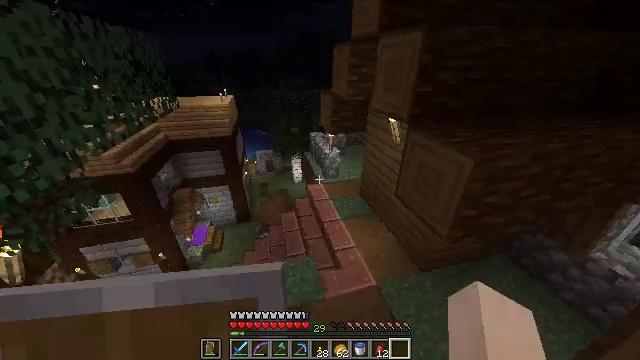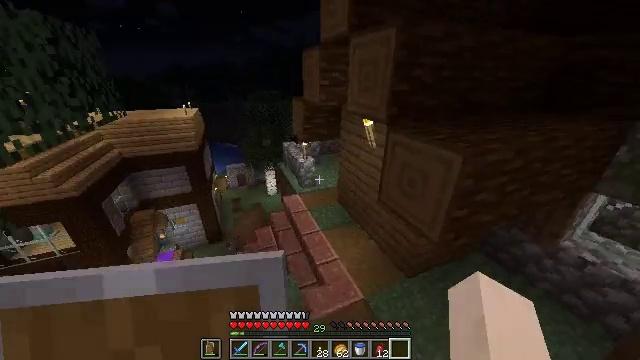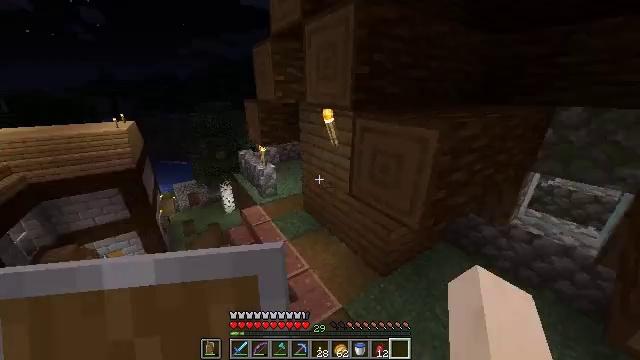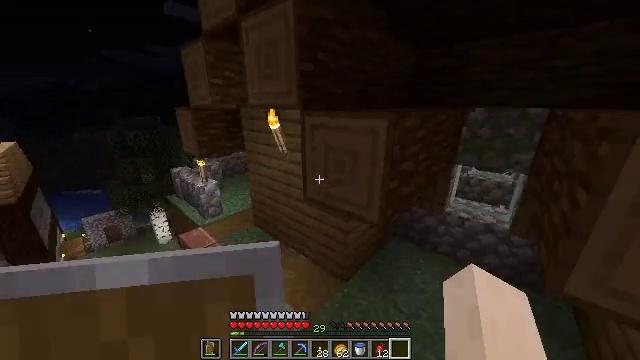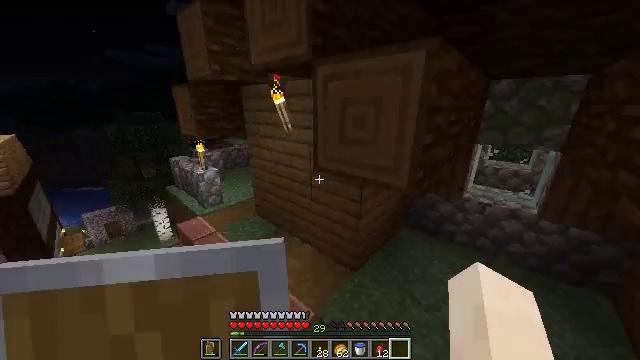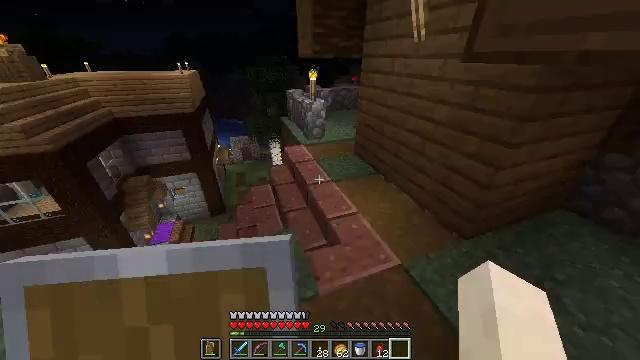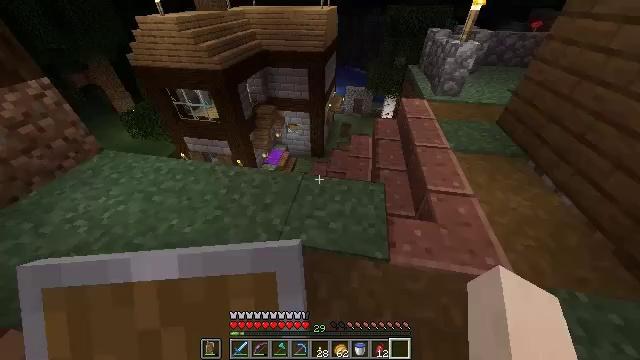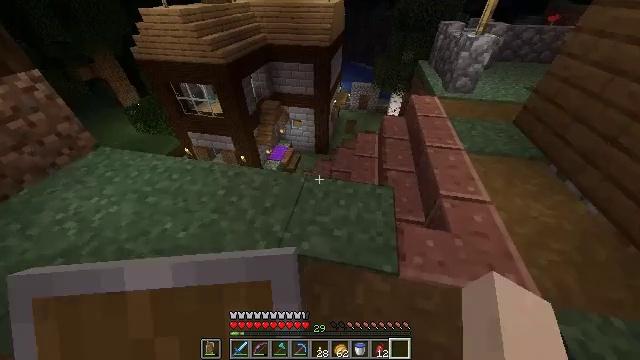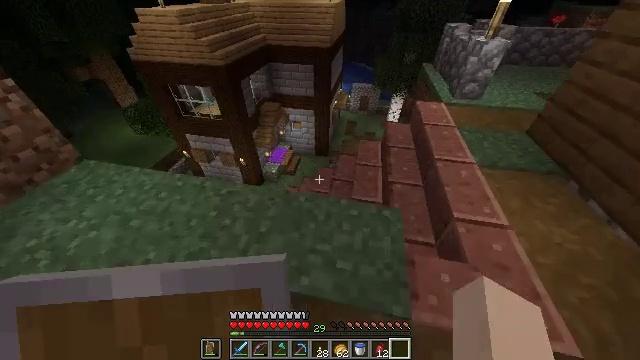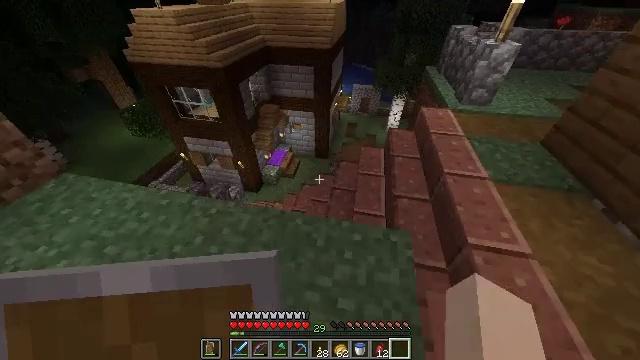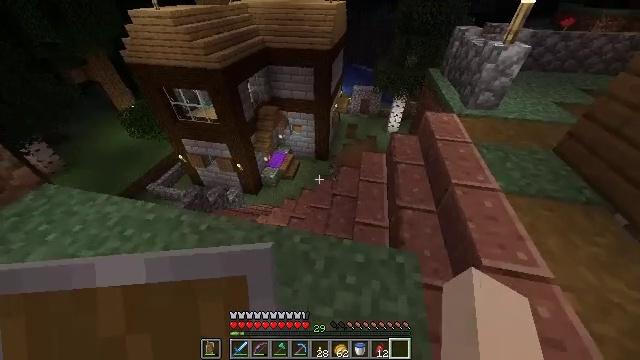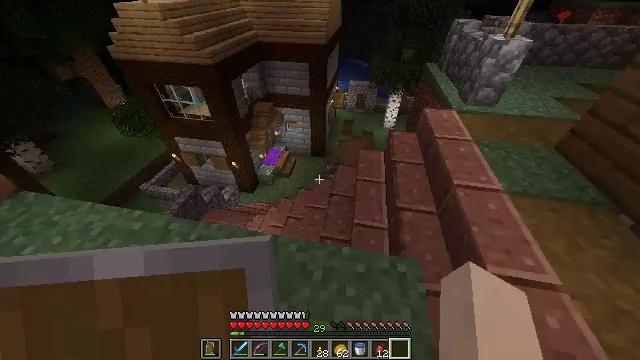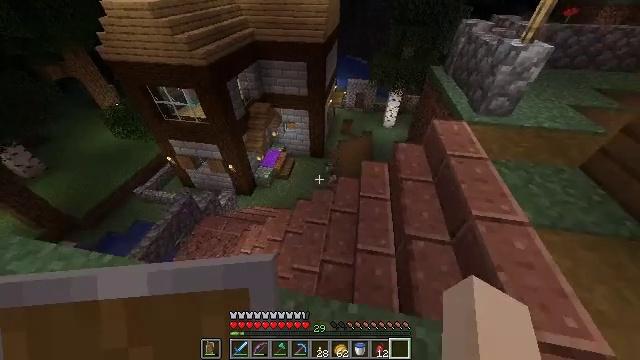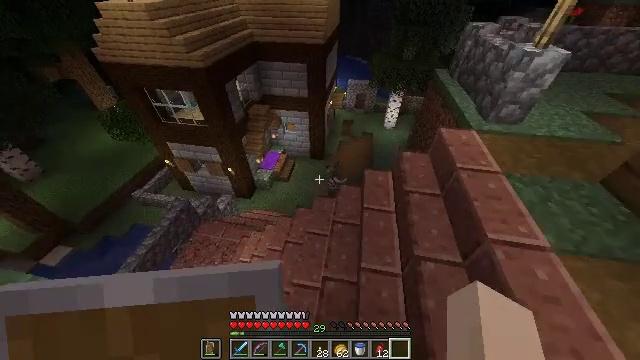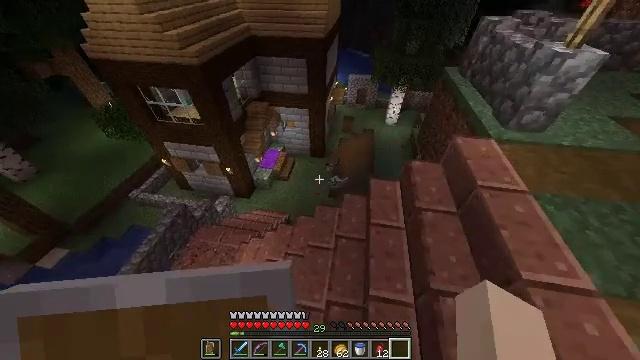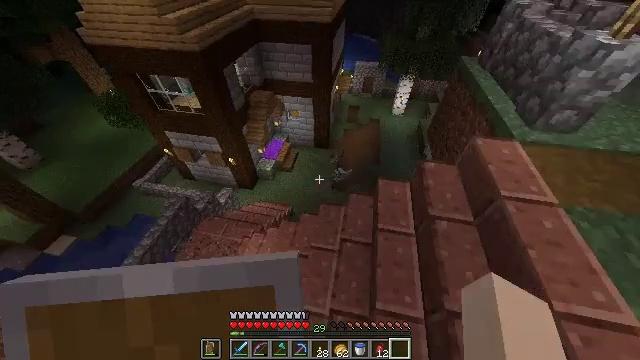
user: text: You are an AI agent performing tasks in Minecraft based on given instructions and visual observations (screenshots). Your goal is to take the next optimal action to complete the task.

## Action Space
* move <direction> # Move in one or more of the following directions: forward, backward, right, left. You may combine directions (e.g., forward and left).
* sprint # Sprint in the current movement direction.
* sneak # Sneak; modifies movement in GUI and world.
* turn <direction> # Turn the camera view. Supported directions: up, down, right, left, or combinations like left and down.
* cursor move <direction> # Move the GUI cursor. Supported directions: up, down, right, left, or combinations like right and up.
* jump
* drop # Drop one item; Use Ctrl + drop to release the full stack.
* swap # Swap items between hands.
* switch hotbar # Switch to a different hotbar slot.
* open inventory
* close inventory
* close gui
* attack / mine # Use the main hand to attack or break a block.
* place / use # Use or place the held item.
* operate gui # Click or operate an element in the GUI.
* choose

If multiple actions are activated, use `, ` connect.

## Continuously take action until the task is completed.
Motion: motion action
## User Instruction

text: Gather the note block from its location.
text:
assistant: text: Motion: move forward, turn right and up
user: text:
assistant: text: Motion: move forward, turn right and up
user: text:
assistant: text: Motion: move forward, turn right and up
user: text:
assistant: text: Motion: move forward
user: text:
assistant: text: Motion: move forward and move left, turn left and down
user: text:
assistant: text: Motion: move forward and move left, turn left and down
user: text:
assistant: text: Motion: move forward and move left, turn left
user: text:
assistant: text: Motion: move forward
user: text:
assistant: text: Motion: move forward
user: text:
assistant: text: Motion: move forward
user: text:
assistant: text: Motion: move forward, turn right and down
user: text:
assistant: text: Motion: move forward
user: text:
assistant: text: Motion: move forward
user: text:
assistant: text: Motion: move forward, turn down
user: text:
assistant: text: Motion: move forward, turn left and down
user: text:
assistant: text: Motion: move forward, turn left and down
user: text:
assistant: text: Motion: move forward and move left, turn left and down
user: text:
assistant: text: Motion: move forward and move left, turn left and down
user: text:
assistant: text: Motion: move forward and move left, turn left and down
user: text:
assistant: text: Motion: move forward and move left, turn left and down
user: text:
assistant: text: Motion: move forward and move left, turn left
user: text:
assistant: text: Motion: move forward and move left, turn left
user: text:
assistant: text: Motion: move forward and move left, turn up
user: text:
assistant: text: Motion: move forward and move left, turn right and up
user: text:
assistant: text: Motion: move forward and move left, turn right and up
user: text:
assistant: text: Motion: move forward and move left, turn right
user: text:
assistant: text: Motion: move forward and move left, turn right
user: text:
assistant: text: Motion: move forward and move left, turn right and up
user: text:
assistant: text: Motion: move forward and move left, turn right and up
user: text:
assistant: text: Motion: move forward and move left, turn right